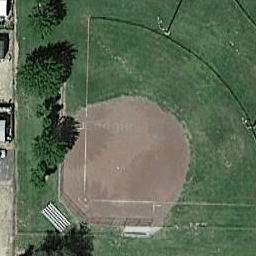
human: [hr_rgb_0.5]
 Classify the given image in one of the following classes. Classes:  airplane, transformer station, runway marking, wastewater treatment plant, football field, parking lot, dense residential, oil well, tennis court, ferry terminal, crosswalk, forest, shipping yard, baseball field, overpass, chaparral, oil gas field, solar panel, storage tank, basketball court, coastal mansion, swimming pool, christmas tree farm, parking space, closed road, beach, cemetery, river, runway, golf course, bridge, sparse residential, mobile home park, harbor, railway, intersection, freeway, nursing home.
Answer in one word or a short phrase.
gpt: baseball field